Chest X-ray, AP view. Patient: 61 years old, sex M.
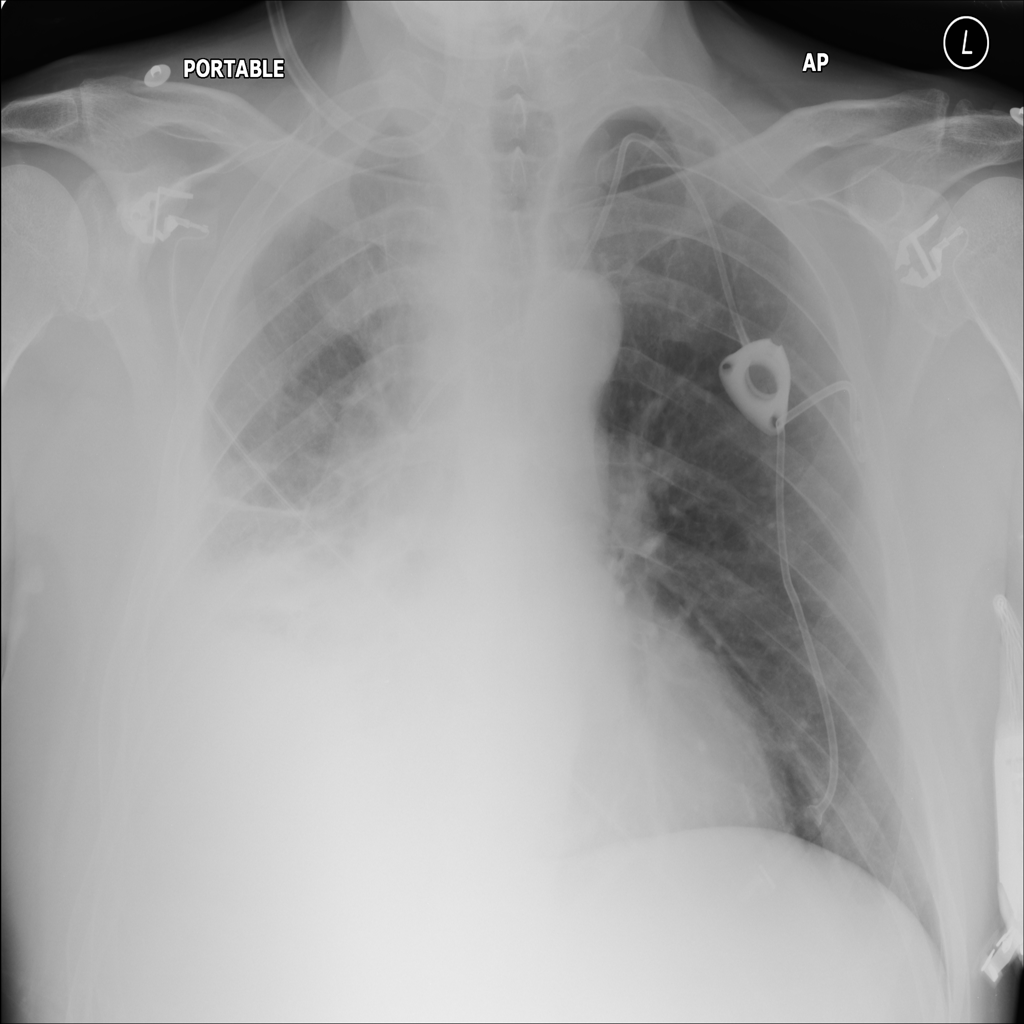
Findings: Pneumothorax